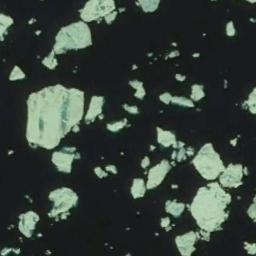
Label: sea_ice